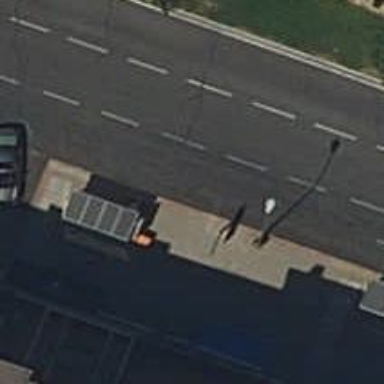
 there is diagonal parking lane known as street side parking."